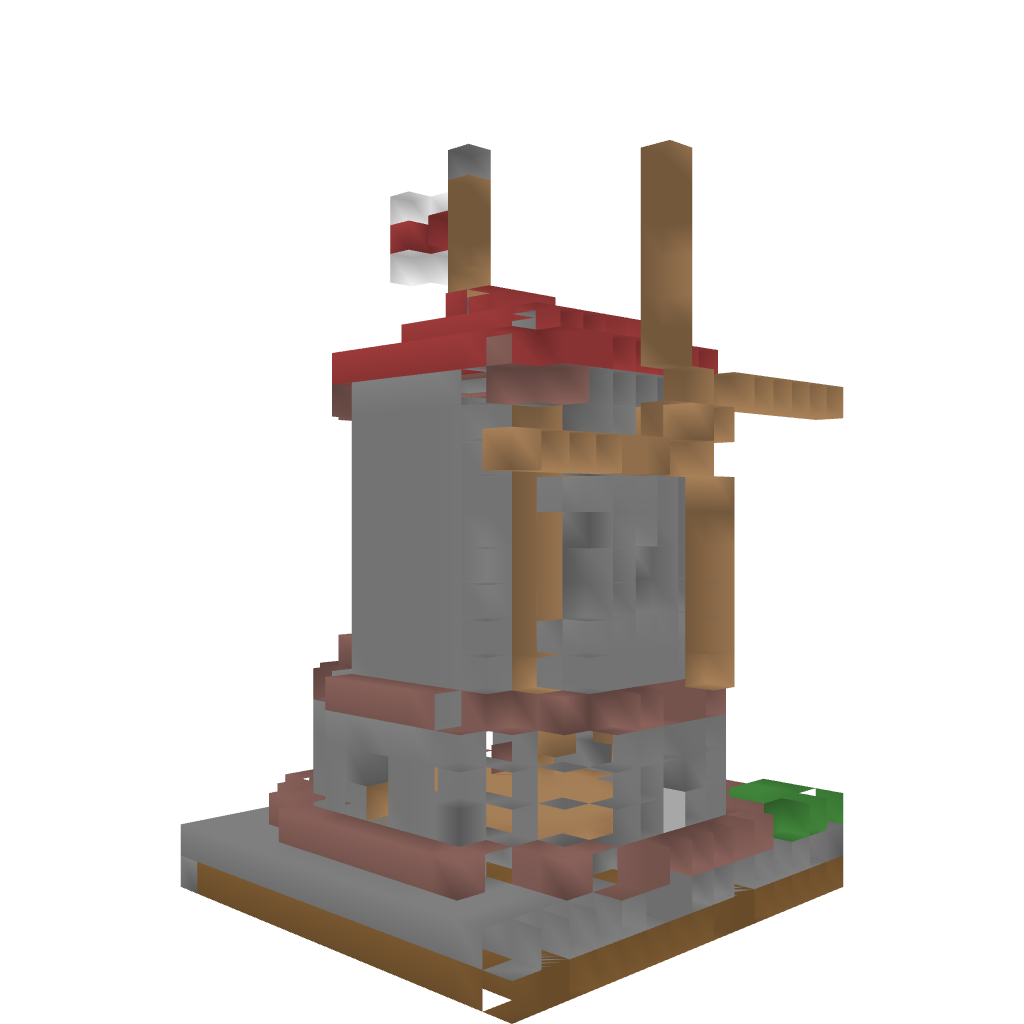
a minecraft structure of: Windmill high quality